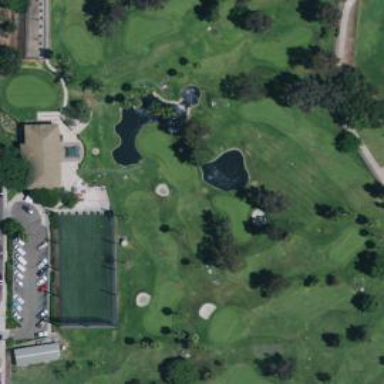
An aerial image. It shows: Golf hole.